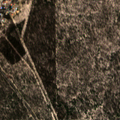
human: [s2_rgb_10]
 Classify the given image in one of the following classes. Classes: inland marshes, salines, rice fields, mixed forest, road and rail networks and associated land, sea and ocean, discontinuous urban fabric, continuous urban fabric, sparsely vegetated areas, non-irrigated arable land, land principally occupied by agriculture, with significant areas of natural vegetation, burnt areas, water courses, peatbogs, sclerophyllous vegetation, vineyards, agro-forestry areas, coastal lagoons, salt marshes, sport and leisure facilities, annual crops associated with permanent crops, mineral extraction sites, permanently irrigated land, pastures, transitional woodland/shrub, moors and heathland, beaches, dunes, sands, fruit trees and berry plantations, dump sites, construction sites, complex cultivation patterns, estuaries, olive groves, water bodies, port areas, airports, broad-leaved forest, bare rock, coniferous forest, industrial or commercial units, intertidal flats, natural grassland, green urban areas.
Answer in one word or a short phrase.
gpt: discontinuous urban fabric, coniferous forest